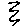
Label: zigzag